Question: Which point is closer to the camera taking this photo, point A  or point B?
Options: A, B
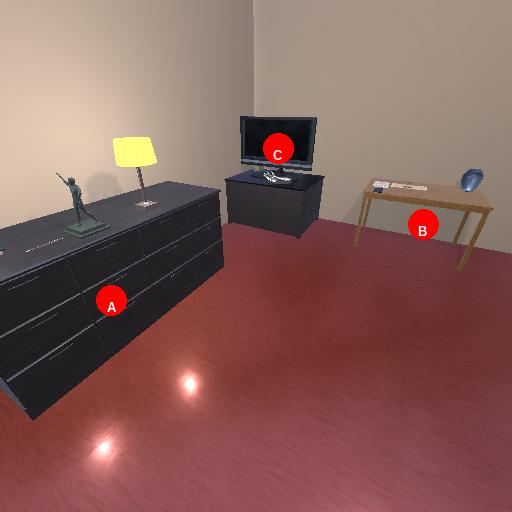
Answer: A